Question: Xcode 4.6.3 occasionally makes some file absolutely uneditable (see the pic for details). The contents remains unchanged, I just can't do anything with this file inside Xcode.

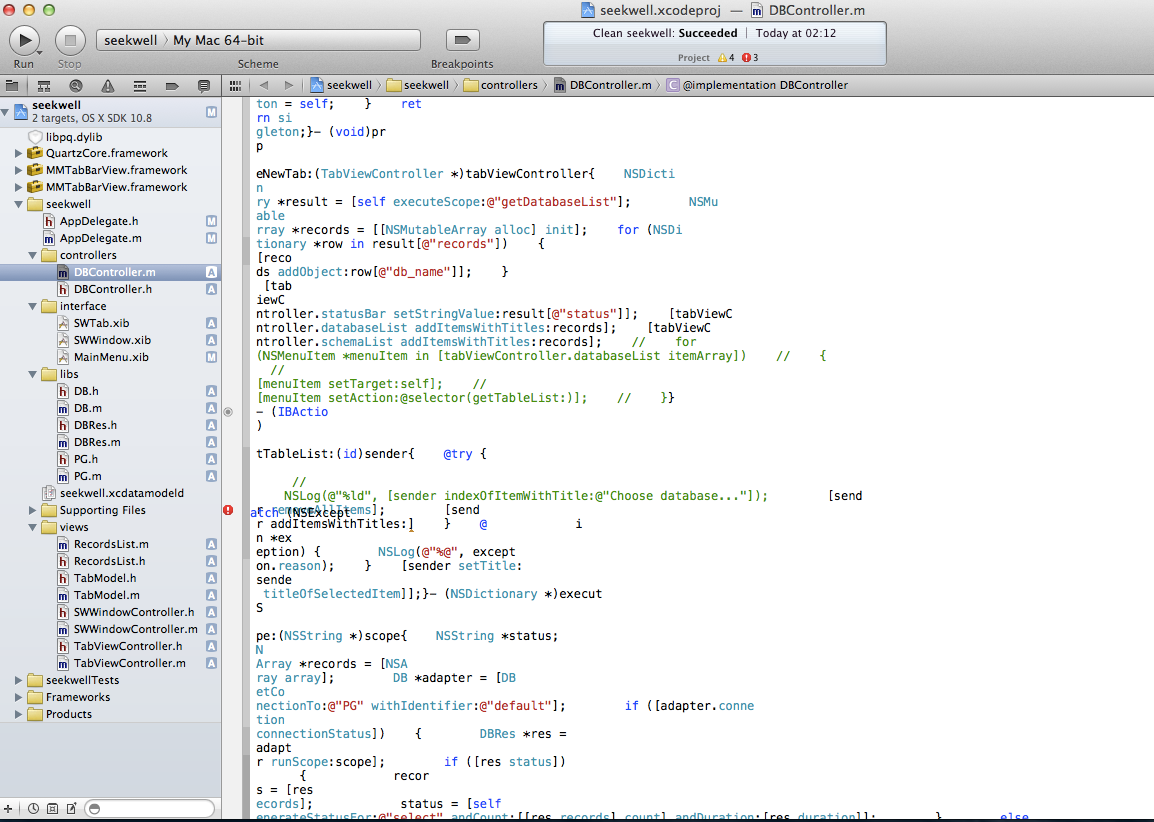
Answer: Your version of Xcode is old (judging by the screenshot). You should update it. Xcode 5.1.1 was released on April 11th 2014.